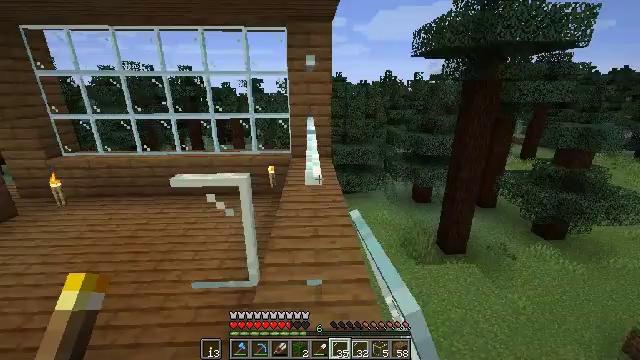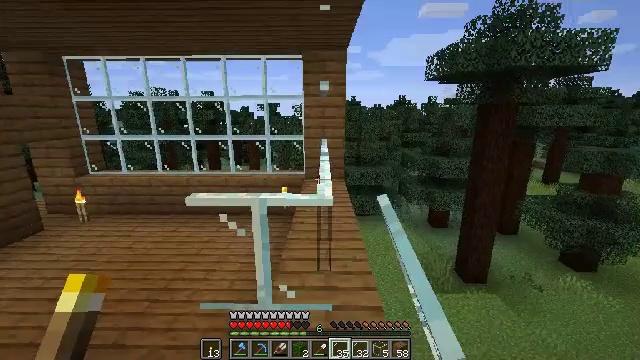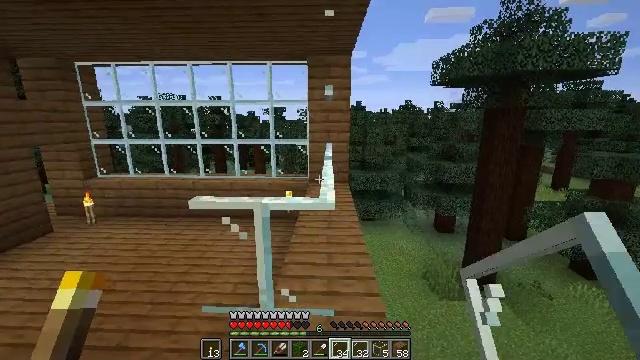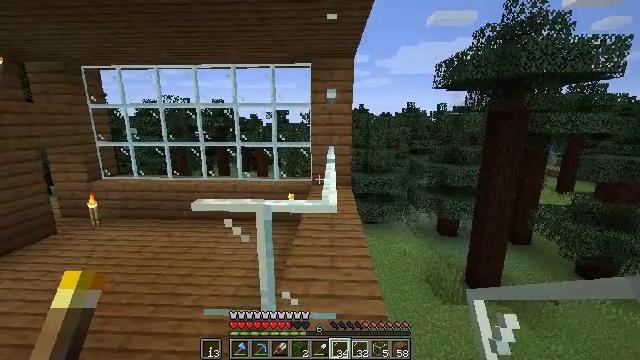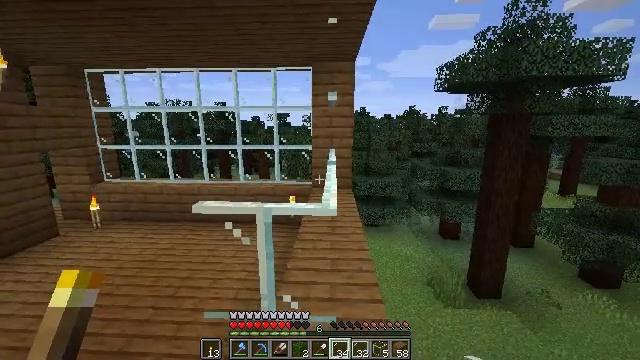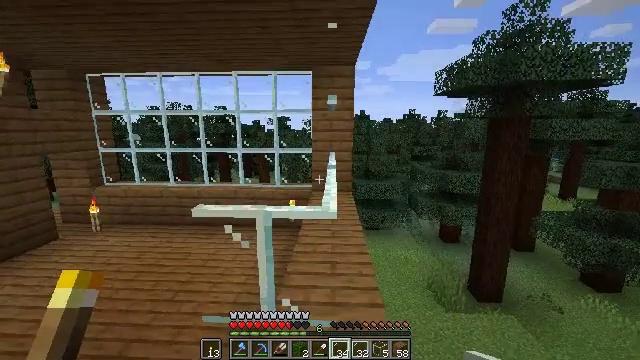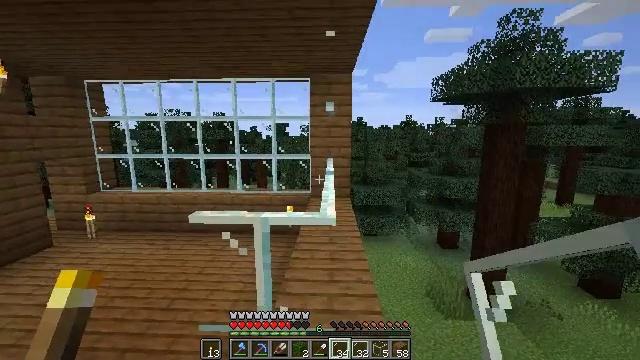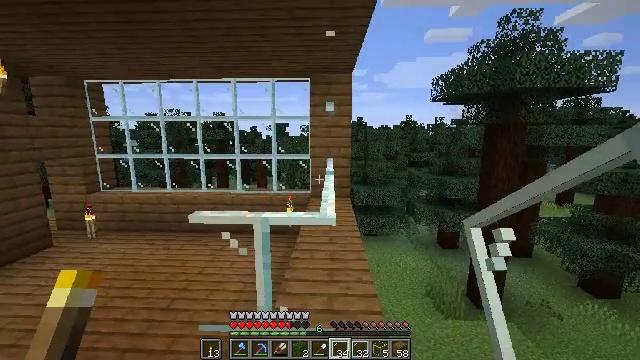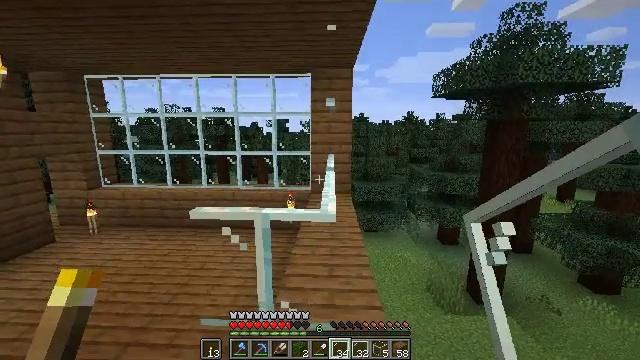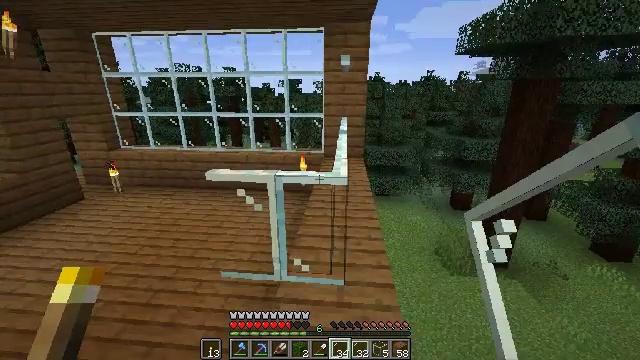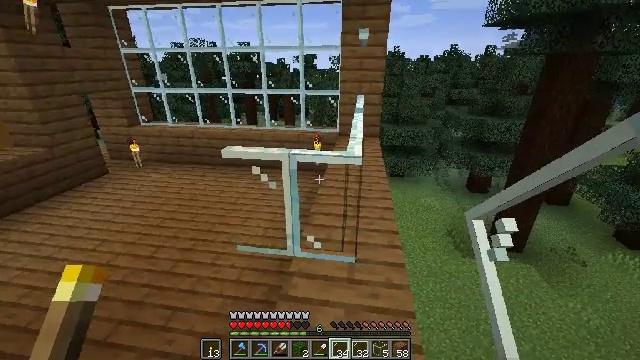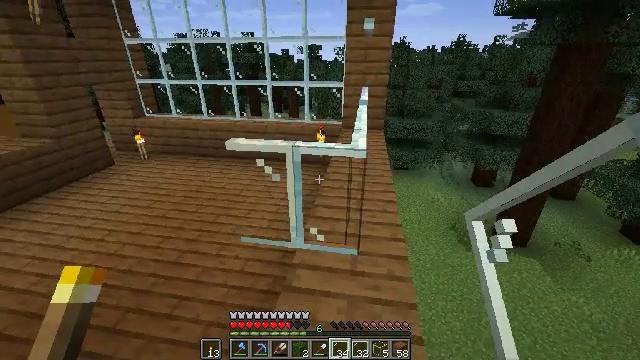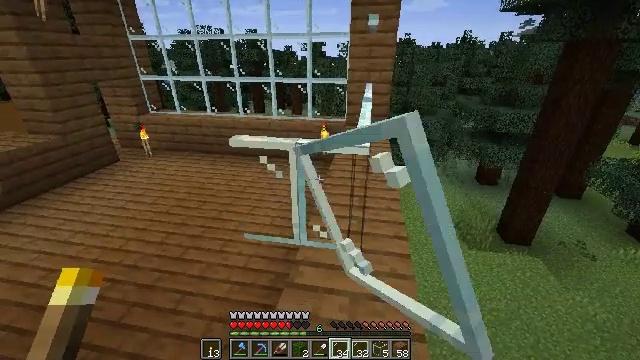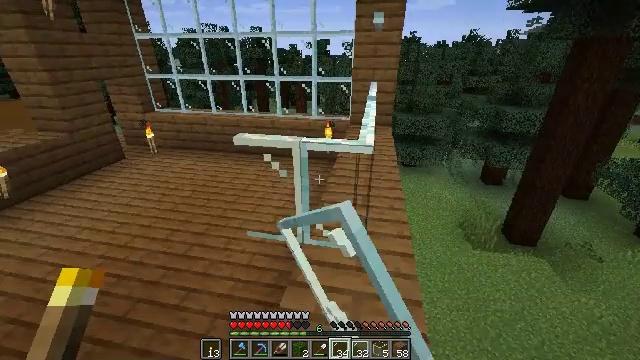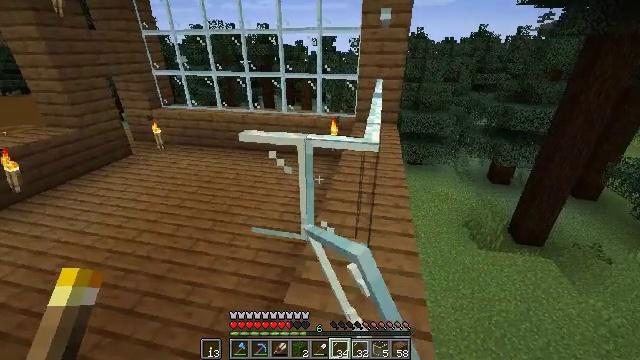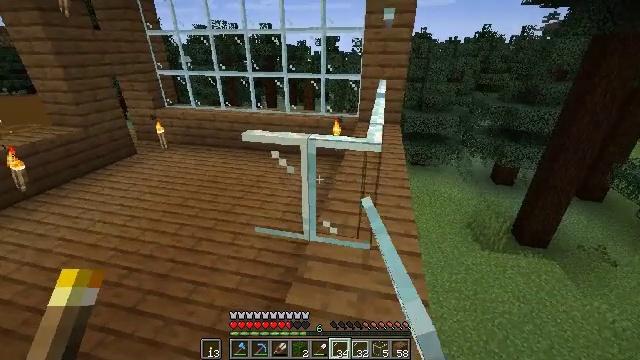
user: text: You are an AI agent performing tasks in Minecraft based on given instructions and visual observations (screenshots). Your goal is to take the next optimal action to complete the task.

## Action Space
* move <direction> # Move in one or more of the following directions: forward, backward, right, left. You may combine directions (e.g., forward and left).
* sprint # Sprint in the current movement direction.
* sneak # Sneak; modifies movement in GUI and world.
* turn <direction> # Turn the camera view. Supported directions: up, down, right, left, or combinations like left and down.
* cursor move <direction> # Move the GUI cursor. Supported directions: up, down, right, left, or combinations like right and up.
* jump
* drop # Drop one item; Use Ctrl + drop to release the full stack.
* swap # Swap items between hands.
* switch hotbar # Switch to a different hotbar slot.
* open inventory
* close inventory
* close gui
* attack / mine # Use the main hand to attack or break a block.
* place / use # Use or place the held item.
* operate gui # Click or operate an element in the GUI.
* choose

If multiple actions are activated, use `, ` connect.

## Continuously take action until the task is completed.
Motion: motion action
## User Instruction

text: Break the glass pane to collect it.
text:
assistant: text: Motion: turn left and up
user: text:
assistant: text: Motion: turn left
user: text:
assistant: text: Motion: no_op
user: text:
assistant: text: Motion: no_op
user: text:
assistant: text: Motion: no_op
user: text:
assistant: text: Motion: turn up
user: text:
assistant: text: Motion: no_op
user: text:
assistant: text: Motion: no_op
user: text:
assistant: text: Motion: turn left and down
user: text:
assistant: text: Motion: turn left and down
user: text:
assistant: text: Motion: turn down, attack / mine
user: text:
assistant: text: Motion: attack / mine
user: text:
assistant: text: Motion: attack / mine
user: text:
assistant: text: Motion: turn left, attack / mine
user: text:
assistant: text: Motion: attack / mine
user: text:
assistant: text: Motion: attack / mine
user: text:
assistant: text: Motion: attack / mine
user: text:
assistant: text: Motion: attack / mine
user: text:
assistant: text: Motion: attack / mine
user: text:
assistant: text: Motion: turn left, attack / mine
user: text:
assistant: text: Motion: attack / mine
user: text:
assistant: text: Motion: attack / mine
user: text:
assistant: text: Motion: attack / mine
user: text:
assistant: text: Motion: attack / mine
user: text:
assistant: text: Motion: attack / mine
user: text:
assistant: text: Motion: attack / mine
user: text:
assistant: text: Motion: attack / mine
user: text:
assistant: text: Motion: attack / mine
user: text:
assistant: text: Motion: attack / mine
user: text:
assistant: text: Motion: attack / mine